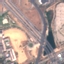
Land use / land cover class: Highway